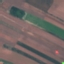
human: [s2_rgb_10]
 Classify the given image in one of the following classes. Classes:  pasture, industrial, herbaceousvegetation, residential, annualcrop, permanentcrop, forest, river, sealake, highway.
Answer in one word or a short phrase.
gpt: AnnualCrop